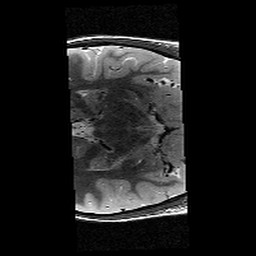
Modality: T2w
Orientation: axial
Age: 10
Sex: female
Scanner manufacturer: siemens
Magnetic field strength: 3 T
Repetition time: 9.23 s
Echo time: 0.067 s